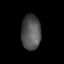
Tissue: skin
Cell type: Epithelial cells
Senescence score: 0.2712
Nuclear area (px): 667
Mean DAPI intensity: 81.811